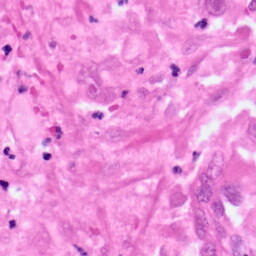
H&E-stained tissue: Pancreatic